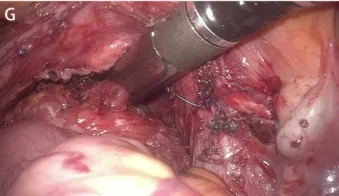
Surgical procedure. (G) The rectum was excised with a 60-mm linear-stapler (one firing) 2 cm below the tumor.
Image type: medical_photograph (other_medical_photograph)